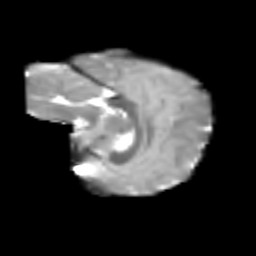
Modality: T2w
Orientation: sagittal
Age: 6
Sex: female
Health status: healthy